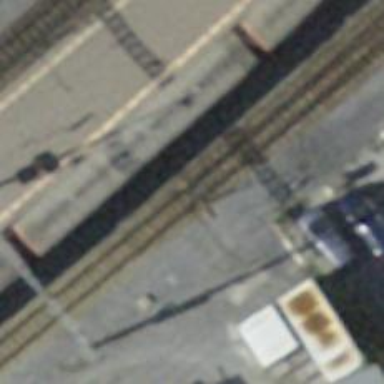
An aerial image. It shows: Narrow-gauge railway siding with electrified contact lines. It consists of one track.